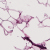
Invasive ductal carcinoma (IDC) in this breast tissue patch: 0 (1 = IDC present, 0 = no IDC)